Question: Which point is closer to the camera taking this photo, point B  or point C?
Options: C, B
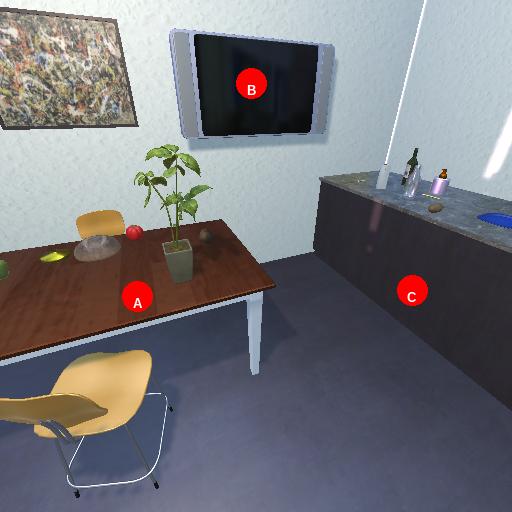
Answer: C